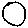
Label: circle